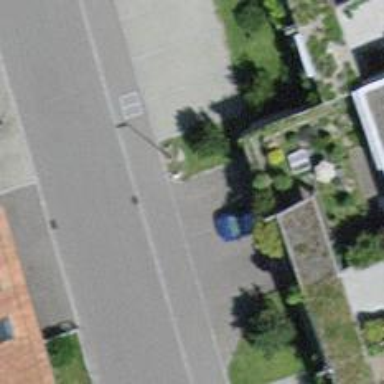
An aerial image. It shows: Parking entrance.